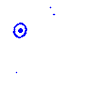
Particle: pion